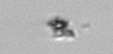
Label: detritus